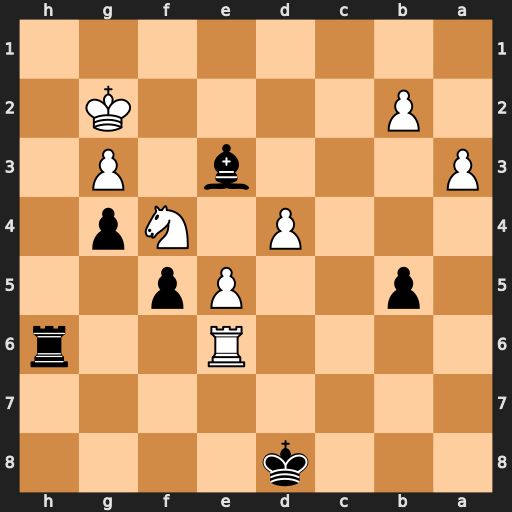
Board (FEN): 3k4/8/4R2r/1p2Pp2/3P1Np1/P3b1P1/1P4K1/8
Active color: b
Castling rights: -
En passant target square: -
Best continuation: Bxf4 Rxh6 Bxh6